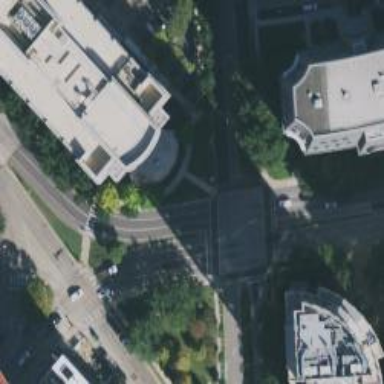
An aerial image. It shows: Secondary road with separate sidewalk.